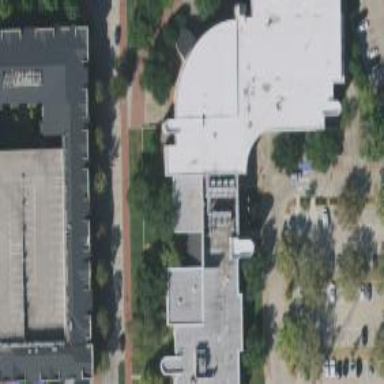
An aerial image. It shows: Civic building.